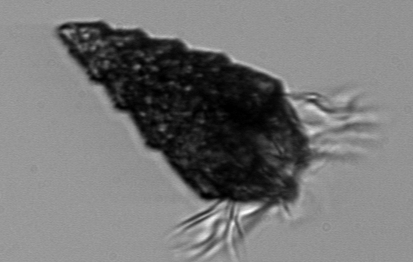
Label: Laboea_strobila